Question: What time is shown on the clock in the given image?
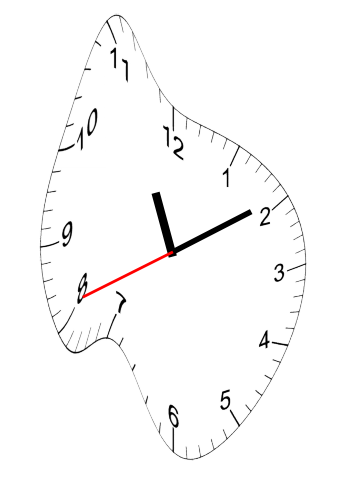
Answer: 11:09:41